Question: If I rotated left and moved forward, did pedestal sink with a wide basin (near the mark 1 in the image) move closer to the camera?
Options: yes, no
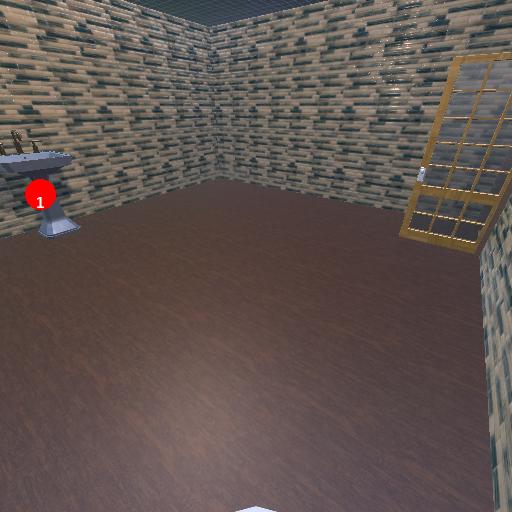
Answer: yes